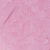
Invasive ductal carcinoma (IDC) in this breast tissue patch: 0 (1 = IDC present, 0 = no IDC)